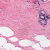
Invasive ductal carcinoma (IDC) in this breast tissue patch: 0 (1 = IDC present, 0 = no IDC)